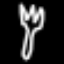
Label: fork